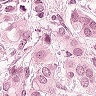
Metastatic tissue present: yes